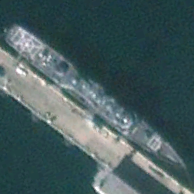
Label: cruiser